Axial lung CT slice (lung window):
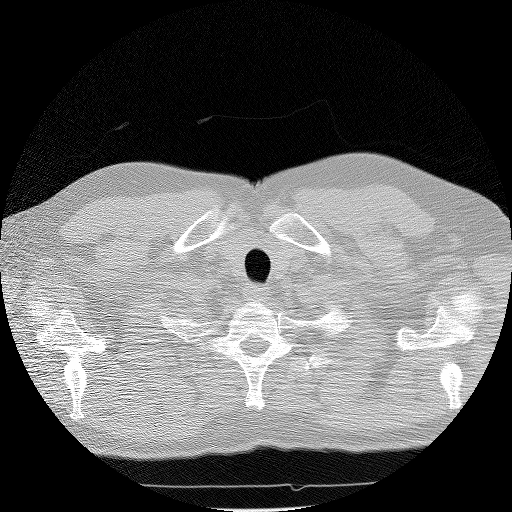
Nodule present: no